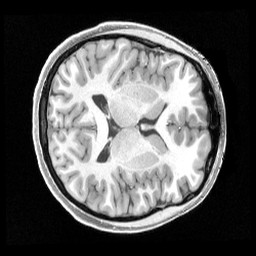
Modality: T1w
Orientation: axial
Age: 22
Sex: female
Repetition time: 2.4 s
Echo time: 0.00222 s